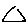
Label: triangle